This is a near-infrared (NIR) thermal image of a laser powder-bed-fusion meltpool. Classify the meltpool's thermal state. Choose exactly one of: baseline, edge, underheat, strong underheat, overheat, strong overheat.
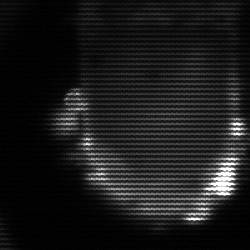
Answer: baseline